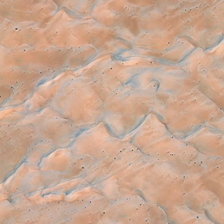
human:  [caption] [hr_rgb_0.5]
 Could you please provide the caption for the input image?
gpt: many ripples are in a piece of yellow desert .

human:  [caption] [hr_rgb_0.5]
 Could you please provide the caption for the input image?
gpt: many ripples are in a piece of yellow desert .

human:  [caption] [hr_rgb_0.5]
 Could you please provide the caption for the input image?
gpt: many ripples are in a piece of yellow desert .

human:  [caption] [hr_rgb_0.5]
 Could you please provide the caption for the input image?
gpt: many ripples are in a piece of yellow desert .

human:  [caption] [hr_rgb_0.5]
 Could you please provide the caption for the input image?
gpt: many ripples are in a piece of yellow desert .